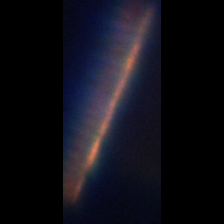
Taxon: Psuedo-nitzschia
Group: Diatoms